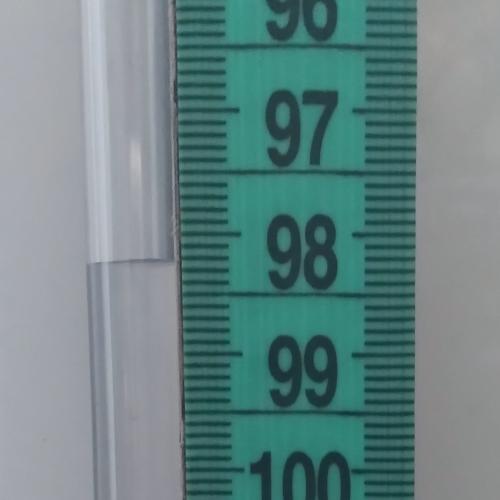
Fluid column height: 98.2 cm